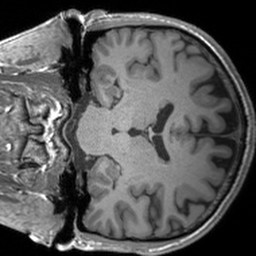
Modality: T1w
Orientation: coronal
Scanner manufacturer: siemens
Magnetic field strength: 3 T
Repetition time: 1.54 s
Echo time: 0.00234 s